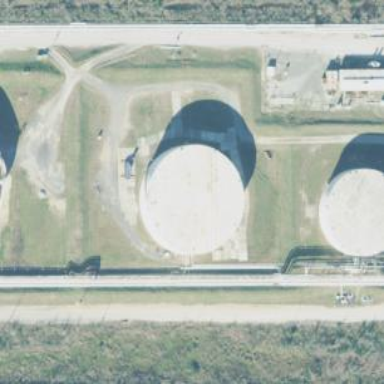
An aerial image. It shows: Storage tank building.